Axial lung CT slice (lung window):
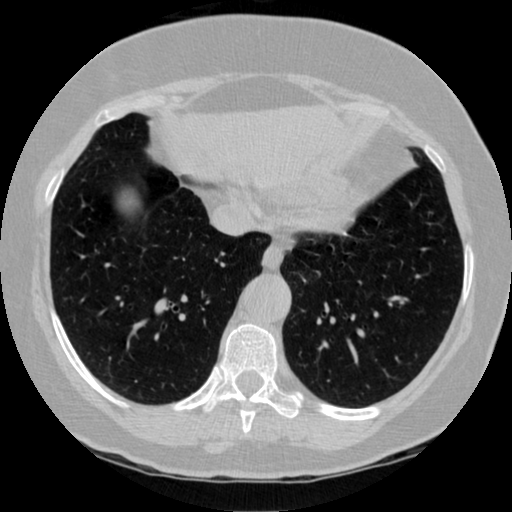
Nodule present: no